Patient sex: M
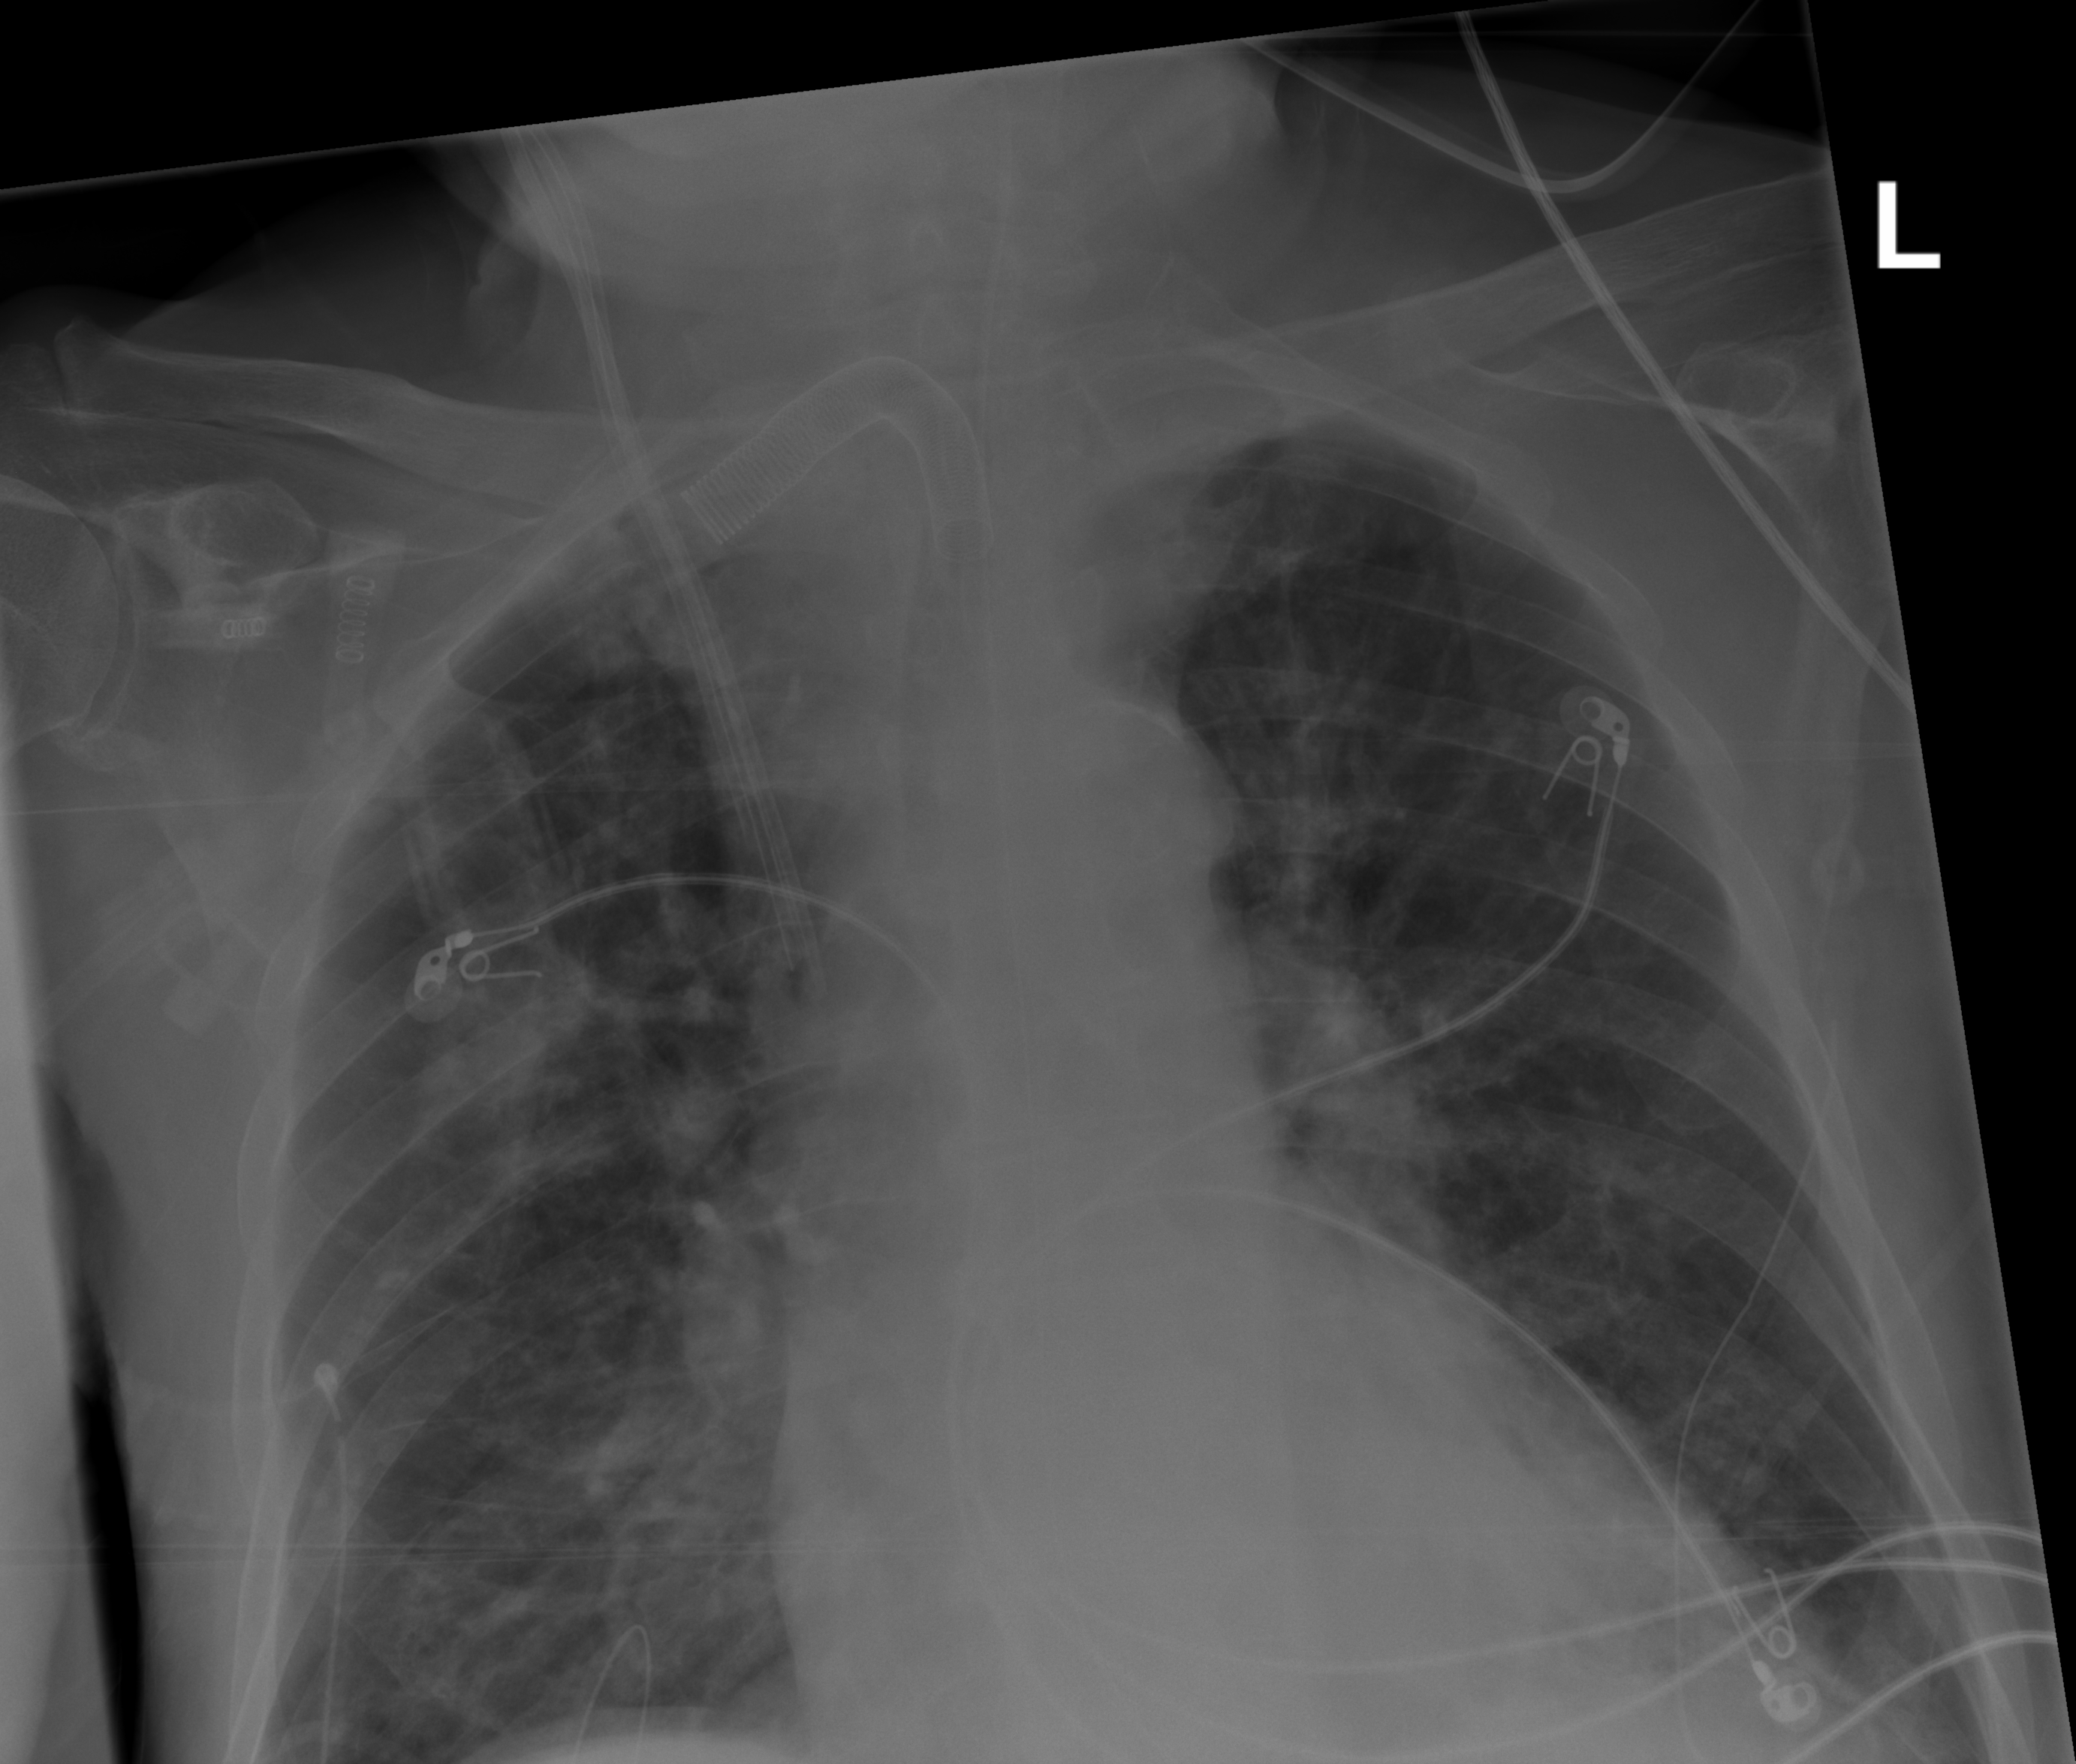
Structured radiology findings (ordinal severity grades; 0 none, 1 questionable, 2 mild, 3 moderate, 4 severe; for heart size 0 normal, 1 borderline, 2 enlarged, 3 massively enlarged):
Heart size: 1
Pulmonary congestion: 0
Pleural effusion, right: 0
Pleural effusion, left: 0
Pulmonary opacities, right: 3
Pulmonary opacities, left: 2
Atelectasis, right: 0
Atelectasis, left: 2